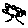
Label: tree